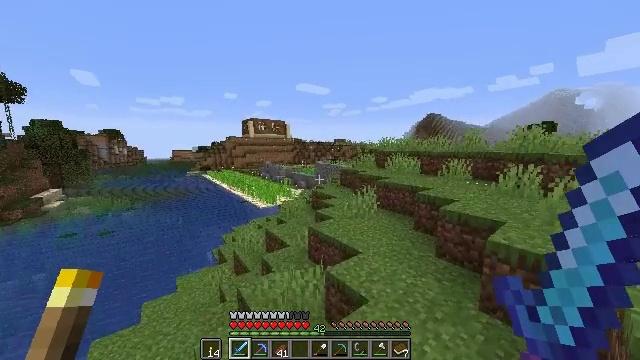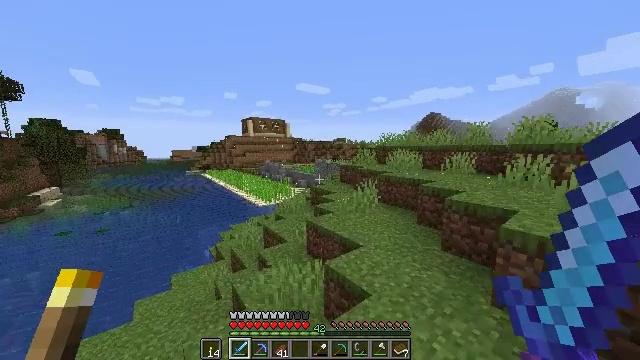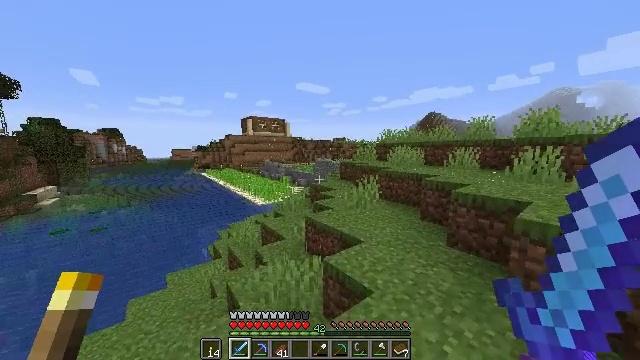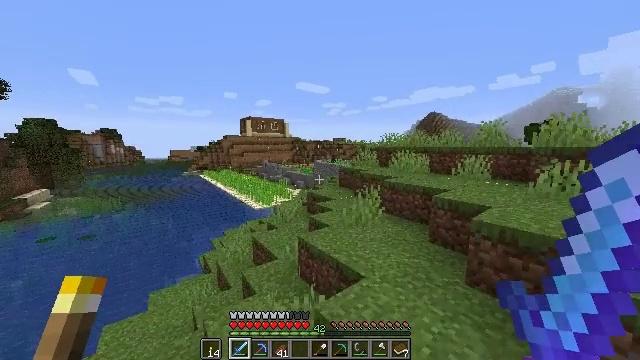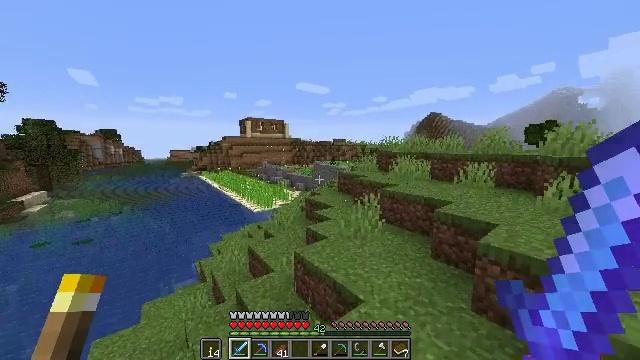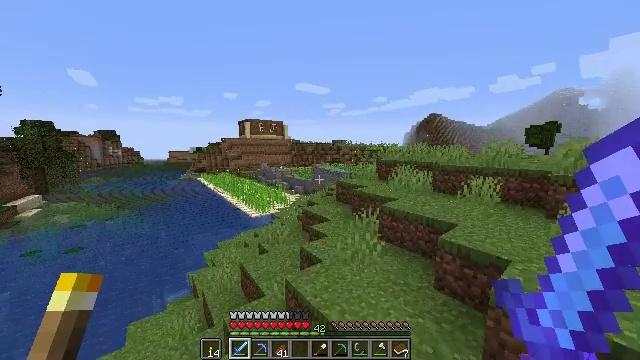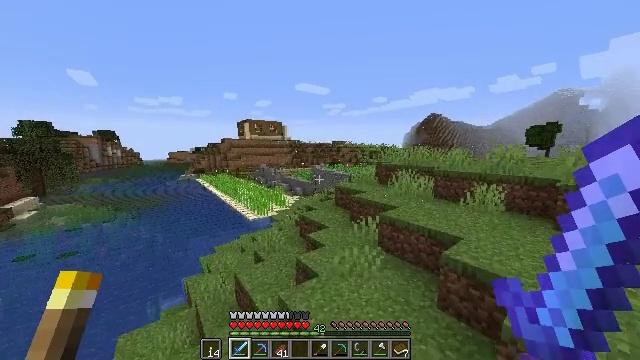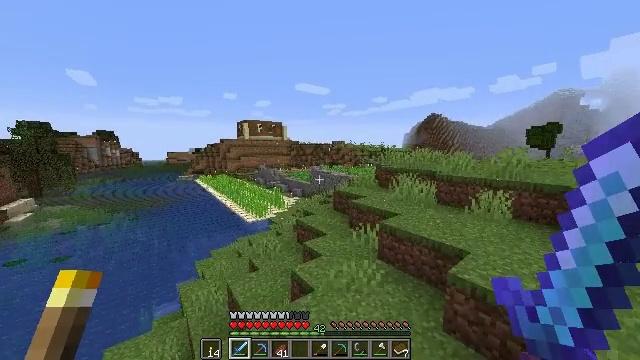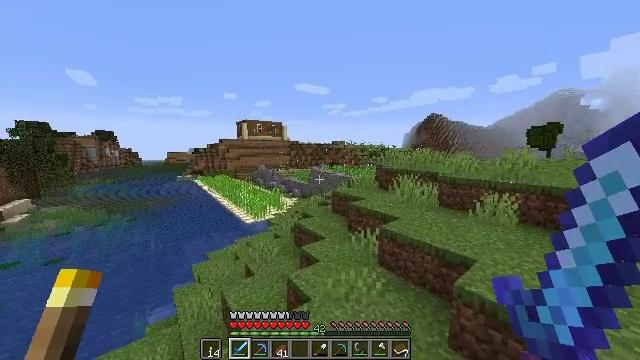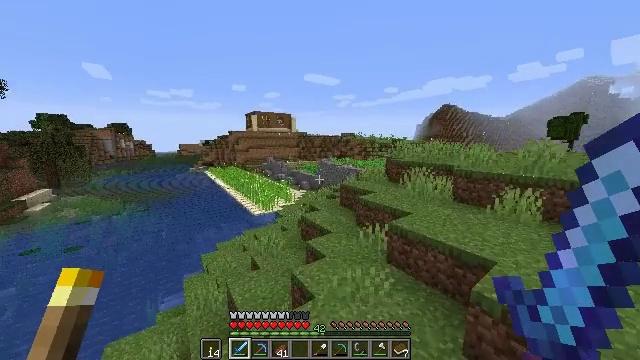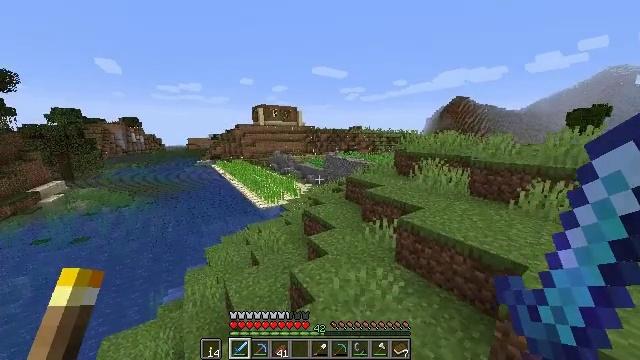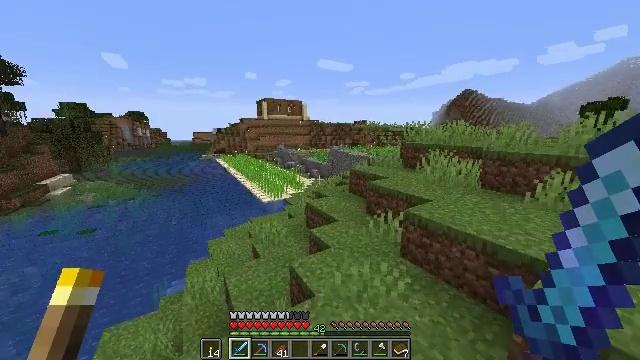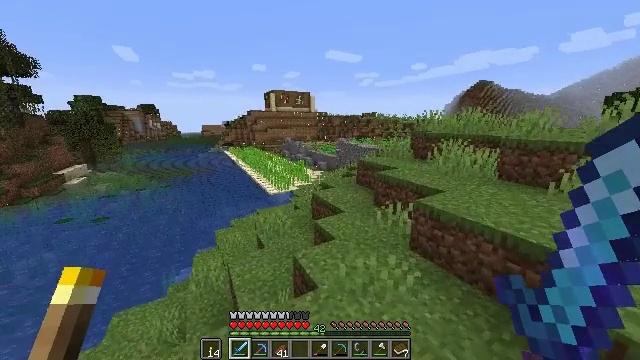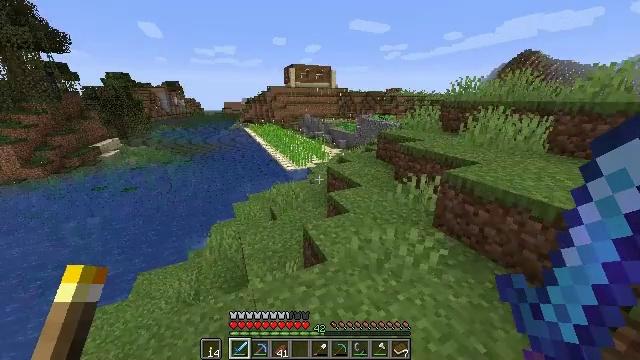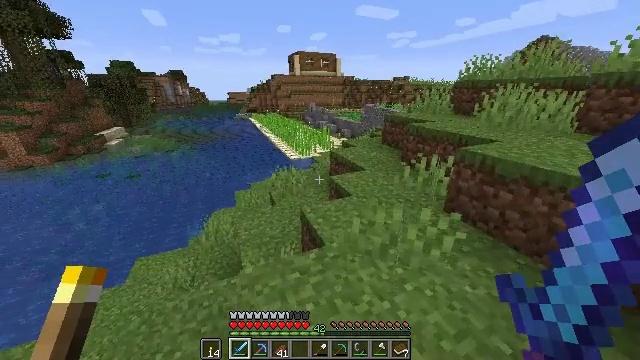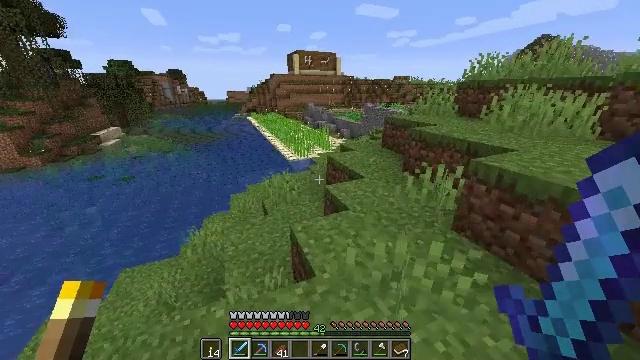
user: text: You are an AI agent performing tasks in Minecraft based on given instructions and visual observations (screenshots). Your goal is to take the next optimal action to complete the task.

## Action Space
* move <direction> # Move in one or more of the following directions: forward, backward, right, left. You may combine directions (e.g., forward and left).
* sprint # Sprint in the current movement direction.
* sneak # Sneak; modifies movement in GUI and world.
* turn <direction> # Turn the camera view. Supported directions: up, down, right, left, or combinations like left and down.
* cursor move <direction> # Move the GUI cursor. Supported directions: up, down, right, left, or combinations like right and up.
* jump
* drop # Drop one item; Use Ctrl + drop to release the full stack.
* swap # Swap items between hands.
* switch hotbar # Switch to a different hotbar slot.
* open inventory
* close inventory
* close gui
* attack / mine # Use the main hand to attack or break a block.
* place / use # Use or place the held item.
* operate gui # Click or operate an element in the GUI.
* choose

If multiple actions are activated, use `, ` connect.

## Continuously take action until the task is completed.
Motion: motion action
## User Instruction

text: Attack the enchanting table to collect it.
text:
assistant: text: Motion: move forward, sprint, jump
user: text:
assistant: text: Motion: move forward, sprint, jump
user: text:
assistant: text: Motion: move forward and move right, sprint, jump
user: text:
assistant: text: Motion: move forward and move right, sprint, jump
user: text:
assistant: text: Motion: move forward and move right, sprint, jump
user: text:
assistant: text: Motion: move forward, sprint, jump
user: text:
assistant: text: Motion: move forward, sprint, jump
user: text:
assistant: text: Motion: move forward, sprint, jump
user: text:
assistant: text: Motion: move forward, sprint, turn left and down, jump
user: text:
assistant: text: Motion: move forward, sprint, turn left and down, jump
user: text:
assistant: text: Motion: move forward, sprint, turn left and down, jump
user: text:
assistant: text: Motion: move forward, sprint, turn left and down, jump
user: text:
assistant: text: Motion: move forward, sprint, turn left and down, jump
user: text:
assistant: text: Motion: move forward, sprint, turn left and down, jump
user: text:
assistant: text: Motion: move forward, sprint, jump
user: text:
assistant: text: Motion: move forward, sprint, jump
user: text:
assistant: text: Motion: move forward, sprint, jump
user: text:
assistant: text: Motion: move forward, sprint, jump
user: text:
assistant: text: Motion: move forward, sprint, jump
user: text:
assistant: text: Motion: move forward, sprint, jump
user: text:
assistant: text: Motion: move forward, sprint, jump
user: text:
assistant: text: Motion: move forward, sprint, jump
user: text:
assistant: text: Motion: move forward, sprint, jump
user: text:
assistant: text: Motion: move forward, sprint, turn right, jump
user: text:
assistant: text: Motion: move forward, sprint, turn right, jump
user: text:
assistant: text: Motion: move forward, sprint, turn right, jump
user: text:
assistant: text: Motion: move forward, sprint, jump
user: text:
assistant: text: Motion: move forward, sprint, jump
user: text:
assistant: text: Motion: move forward, sprint, jump
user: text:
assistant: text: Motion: move forward, sprint, jump